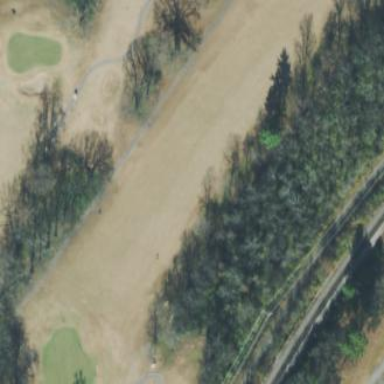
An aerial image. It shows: Scenic golf fairway.